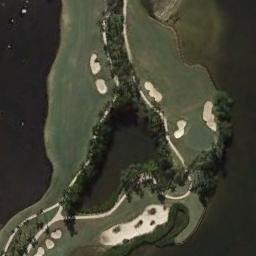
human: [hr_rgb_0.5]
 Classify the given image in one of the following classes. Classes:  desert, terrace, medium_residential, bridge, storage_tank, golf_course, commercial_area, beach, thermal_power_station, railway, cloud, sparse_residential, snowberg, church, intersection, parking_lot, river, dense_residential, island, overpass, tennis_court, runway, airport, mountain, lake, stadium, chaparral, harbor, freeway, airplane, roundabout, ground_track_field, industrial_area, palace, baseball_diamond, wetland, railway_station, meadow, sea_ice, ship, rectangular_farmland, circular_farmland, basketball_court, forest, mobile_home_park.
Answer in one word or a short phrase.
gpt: golf_course